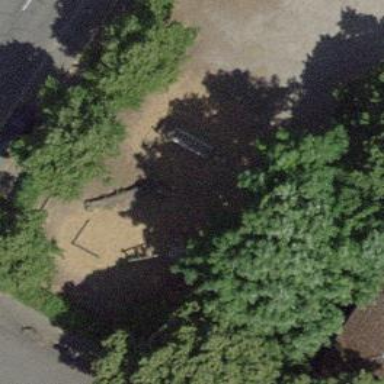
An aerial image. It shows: Playground area for leisure land.